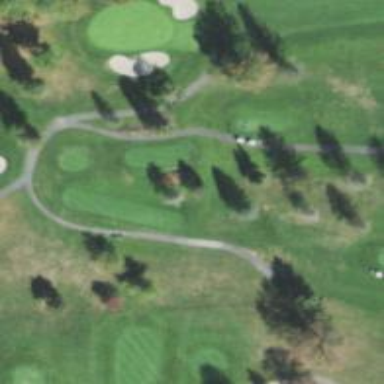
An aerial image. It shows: Golf hole.